Aerial crown-view tile of a tropical tree (Barro Colorado Island, Panama), acquired 20250317:
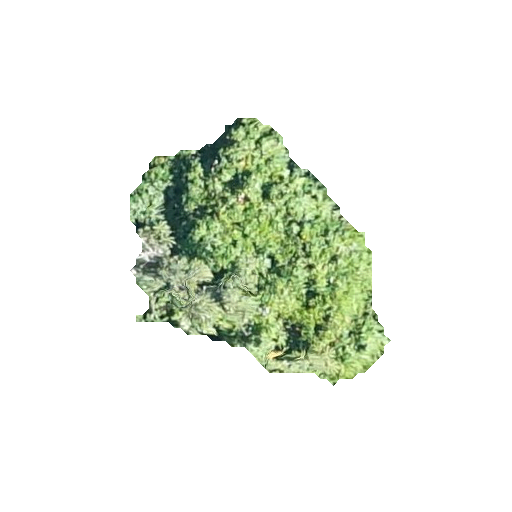
Species: Cecropia insignis
GBIF accepted scientific name: Cecropia insignis
Crown area: 66.491 m²